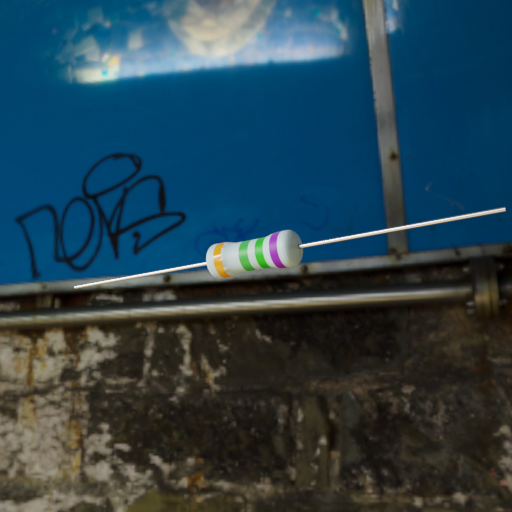
Resistor colour bands (in order): orange, green, green, violet